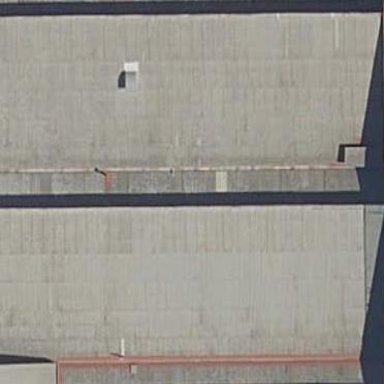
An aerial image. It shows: Industrial building.